高三 · 立体几何学
18. 顶角为 $60^{\circ}$ 的圆雉面中有一个半径为 2 的内切球, 以该球为焦球作一截面,使截线为抛物线,求该抛物线的顶点到焦点的距离 $\frac{\mathrm{P}}{2}$ 和截面与轴的交点到圆雉顶点的距离.
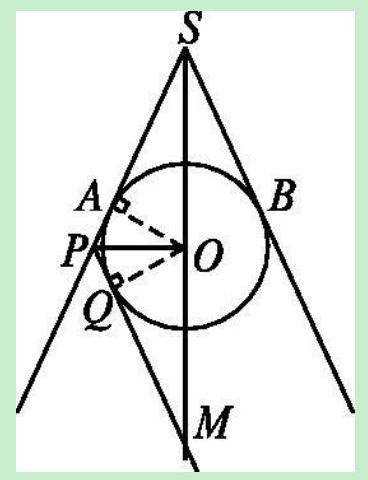
答案: 解答: 如图是圆雉的截面,其中点 $P$ 为抛物线的顶点,点 $Q$ 为抛物线的焦点,点 $M$ 为截面与轴的交点,连接 $O A, O Q$. 设 $A, B$ 为球与圆锥的母线的切点.

由 $\angle \mathrm{ASB}=60^{\circ}, \therefore \angle \mathrm{ASO}=30^{\circ}$. 又 $\mathrm{OA}=2, \mathrm{OA} \perp \mathrm{SA}, \therefore \mathrm{OS}=4$, 易知 $\mathrm{OP} \perp \mathrm{OS}$,

$\therefore \mathrm{OP}=\mathrm{OStan} 30^{\circ}=\frac{4 \sqrt{3}}{3}$,

$\therefore \frac{\mathrm{p}}{2}=\mathrm{PQ}=\sqrt{\mathrm{OP}^{2}-\mathrm{OQ}^{2}}=\frac{2 \sqrt{3}}{3}$

又 $\mathrm{PM} / / \mathrm{SB}, \therefore \angle \mathrm{PMS}=\angle \mathrm{OSB}=\angle \mathrm{OSA}$,

$\therefore \mathrm{SM}=2 \mathrm{OS}=8$.
解析: : 分析: 本题主要考查了平面与圆锥面的截线, 解决问题的关键是根据平面与圆雉面的截线满足的性质结合所给圆与圆雉曲线位置关系计算即可